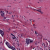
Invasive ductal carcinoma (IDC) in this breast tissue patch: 1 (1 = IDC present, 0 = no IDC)